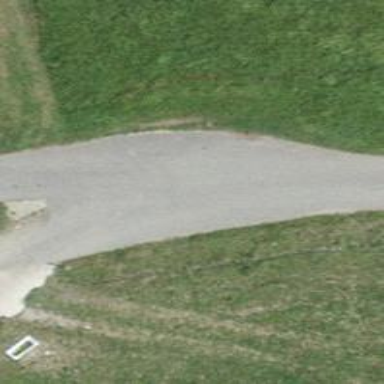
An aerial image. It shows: Passing place on the road.